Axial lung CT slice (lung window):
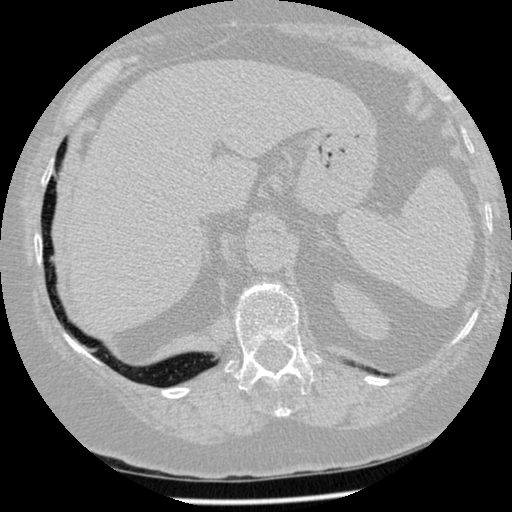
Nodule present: no